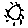
Label: sun